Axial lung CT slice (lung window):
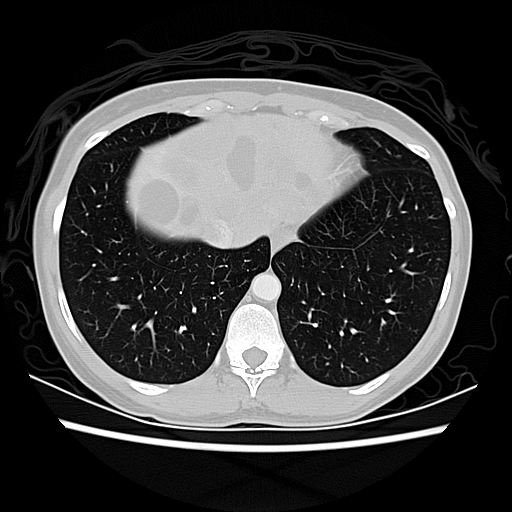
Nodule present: no